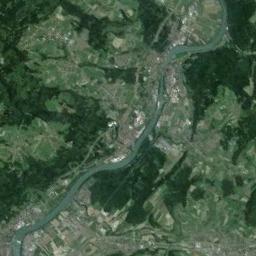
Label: river